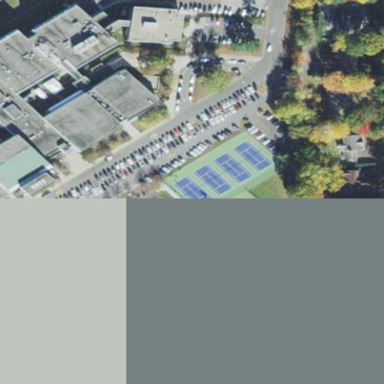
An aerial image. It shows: Tennis court on pitch designated for leisure land.